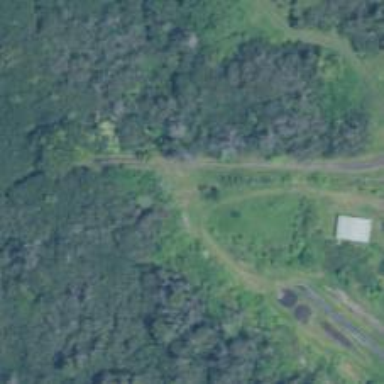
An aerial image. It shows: Well-maintained track road with grade 1 tracktype.